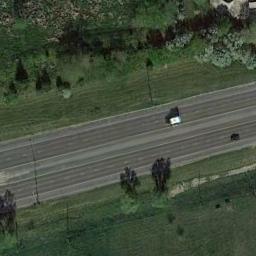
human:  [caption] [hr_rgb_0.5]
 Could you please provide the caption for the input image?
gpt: There is a big white truck on the highway on the right .

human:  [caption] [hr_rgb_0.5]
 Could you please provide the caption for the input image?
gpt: A straight freeway goes through the lawn with some trees and a white car is driving on the freeway .

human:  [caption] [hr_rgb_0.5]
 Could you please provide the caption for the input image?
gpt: There are large green lawns and green trees around the freeway, And there are two cars on the freeway .

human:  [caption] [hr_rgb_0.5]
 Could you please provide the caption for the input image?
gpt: The freeway goes through the grass with some trees .

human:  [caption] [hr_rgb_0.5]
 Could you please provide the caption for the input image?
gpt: There are green lawns beside the freeway with one white car .